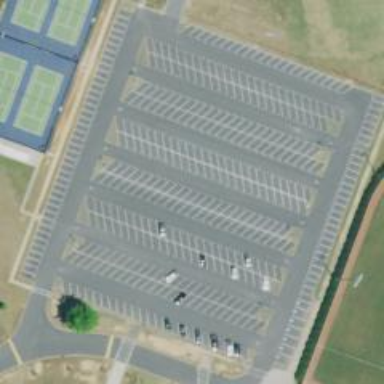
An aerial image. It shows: Parking area with asphalt surface.